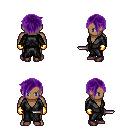
a pixel art fantasy rpg character, male body template, human, dark skin, gray robe, metal pants, purple pixie cut hairstyle, gold gloves, maroon shoes, dagger, four views (front, back, left, right), 2x2 character sprite sheet, small pixel art, hard edges, no anti-aliasing